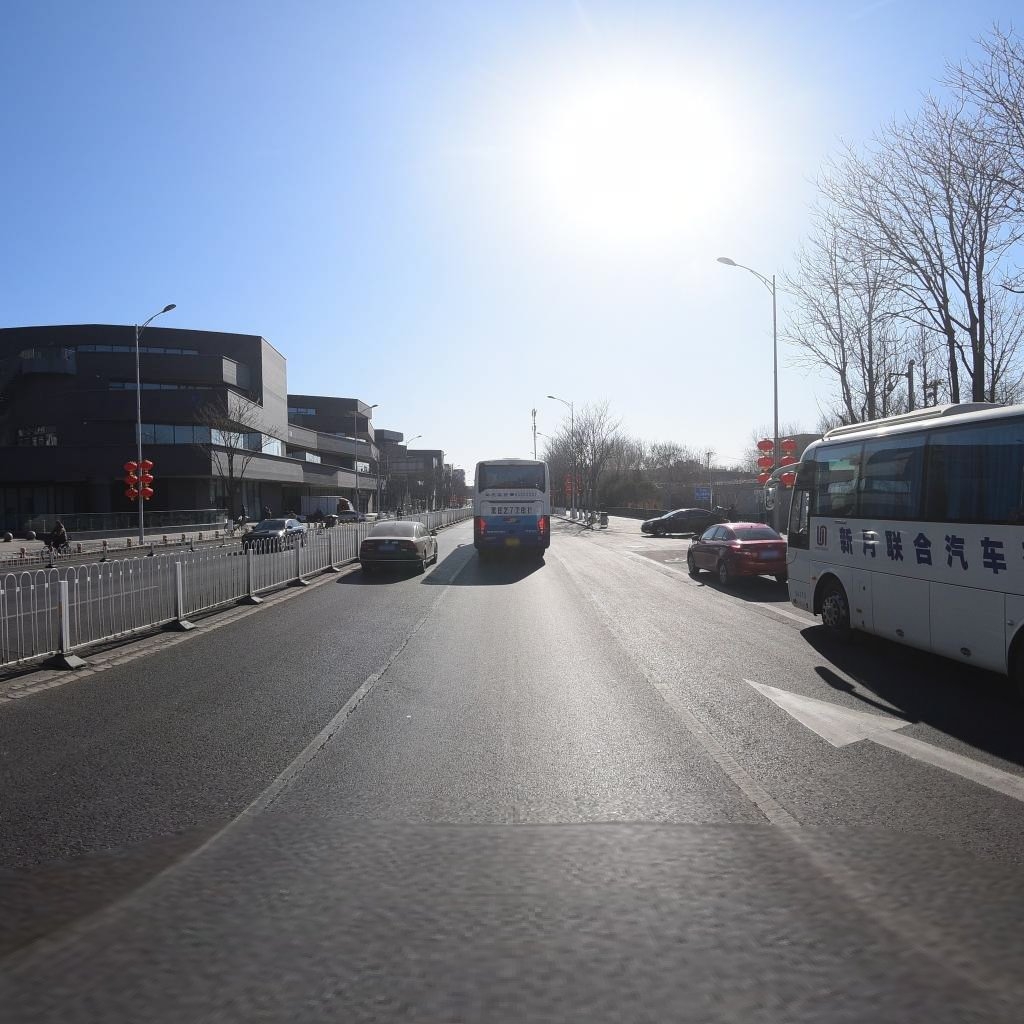
Region: Dongcheng
Road damage annotations: longitudinal crack